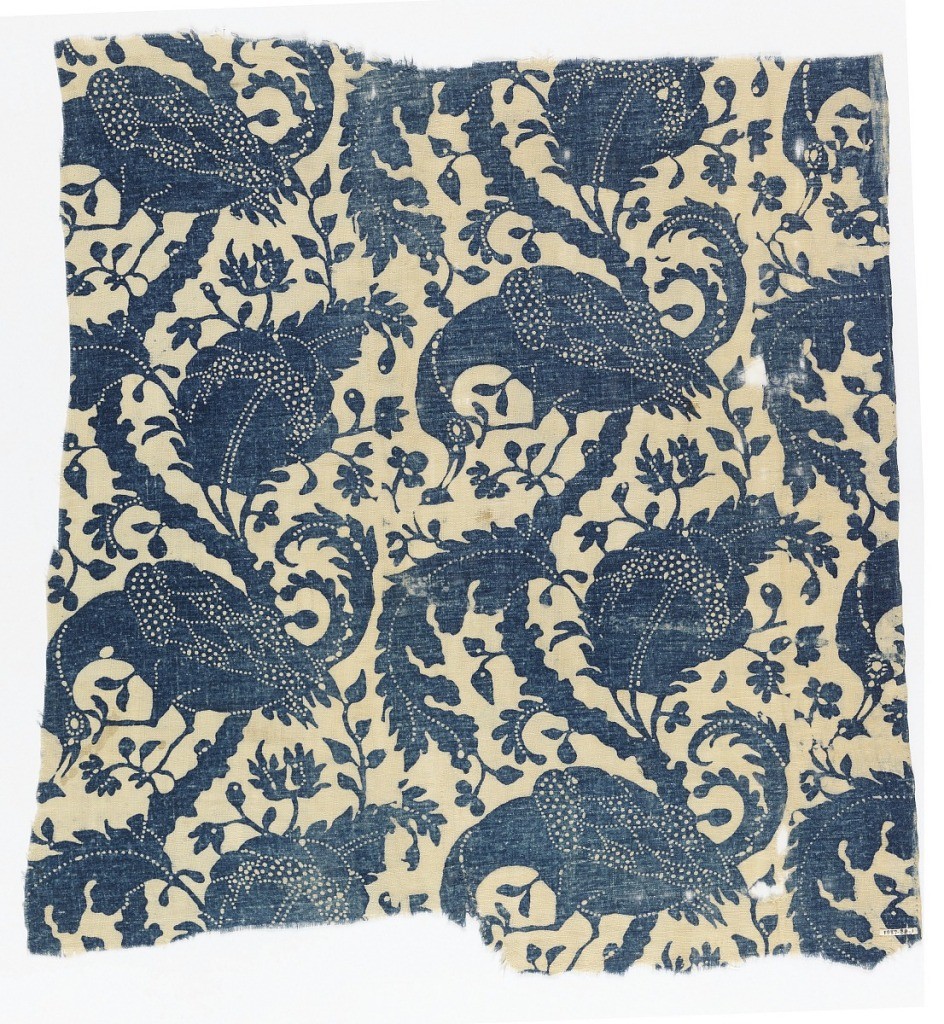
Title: Textile
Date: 18th century
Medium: cotton Technique: resist printed on plain weave
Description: Dark blue resist print on a white ground. Design shows serpentine branches with ornamental foliage and perching bird. White dots used to suggest detail in the foliage and on birds.